Interaction volume radius: 5 \u00c5
Interaction volume height: 10 \u00c5
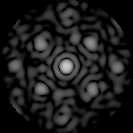
Disorder parameter: 0.544